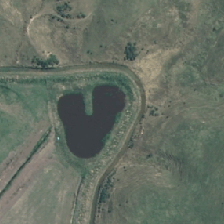
Land cover: shortrotation_cropland